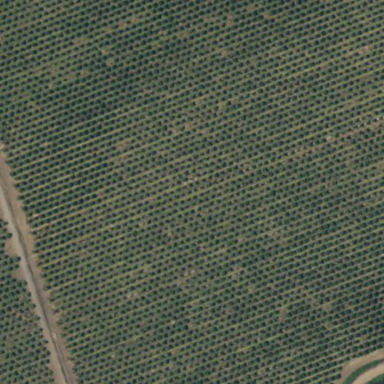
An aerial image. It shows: Orchard.